Question: What is the value of the measurement in the image?
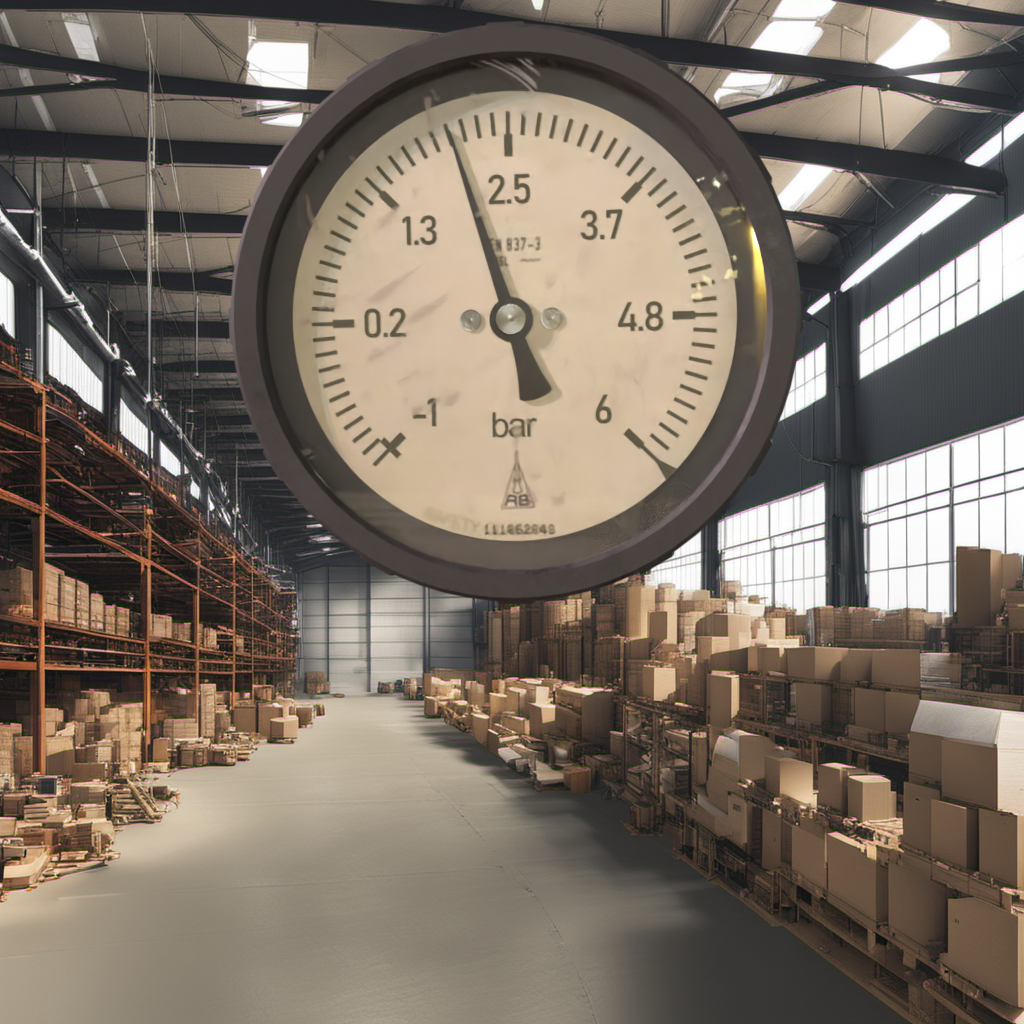
Answer: The result is 2.05
Question: What is the reading range of this measurement?
Answer: The range is from -1 to 6
Question: What is the minimum and maximum value of the measurement shown in the image?
Answer: The minimum value is -1 and the maximum value is 6